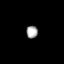
Tissue: lung
Cell type: Myeloid cells
Senescence score: 0.5805
Nuclear area (px): 141
Mean DAPI intensity: 167.667